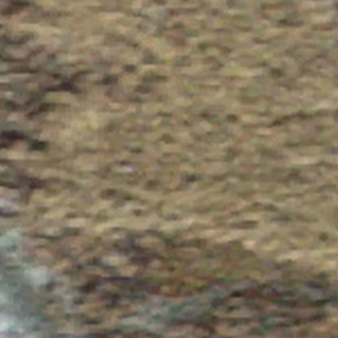
Label: other